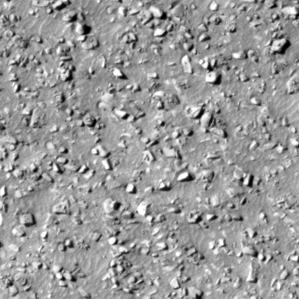
Label: non_frost